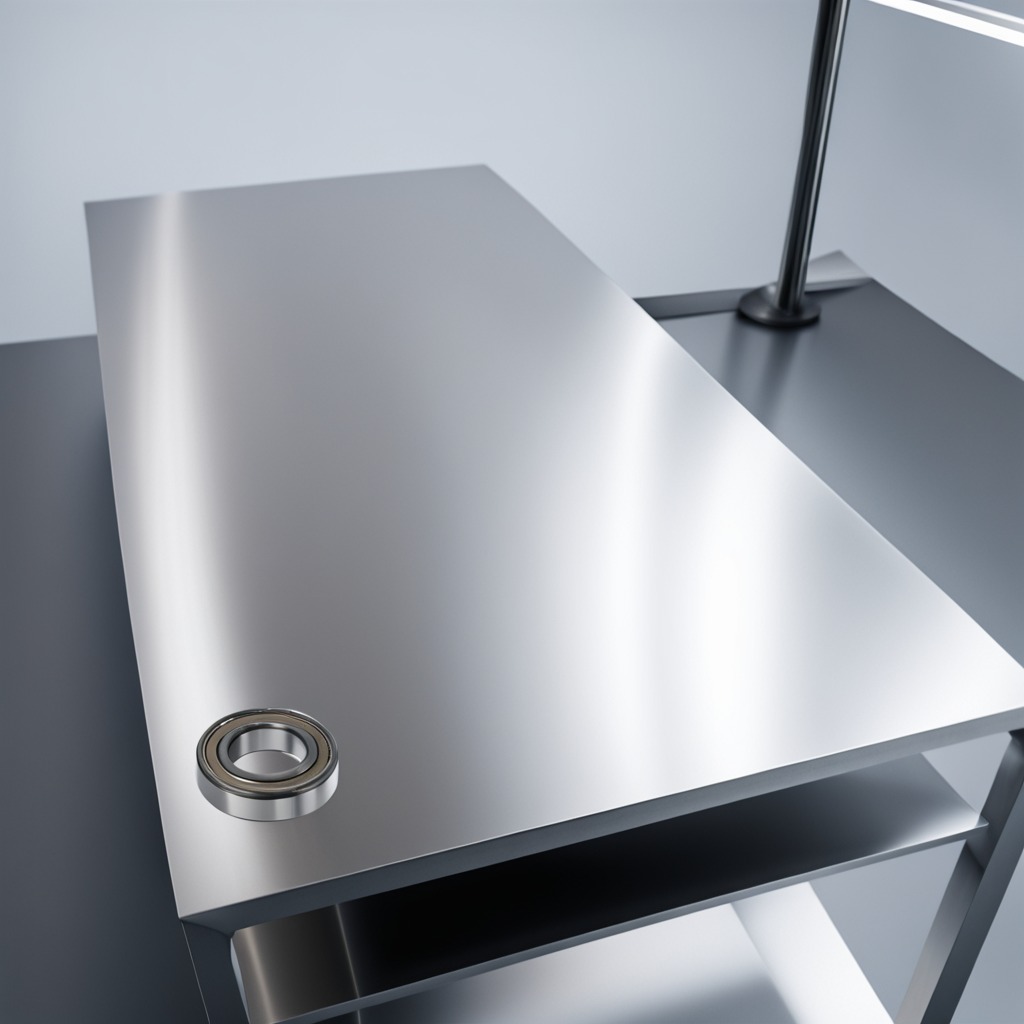
A metal ball bearing lies on the stainless steel table in a high-end prototyping lab.